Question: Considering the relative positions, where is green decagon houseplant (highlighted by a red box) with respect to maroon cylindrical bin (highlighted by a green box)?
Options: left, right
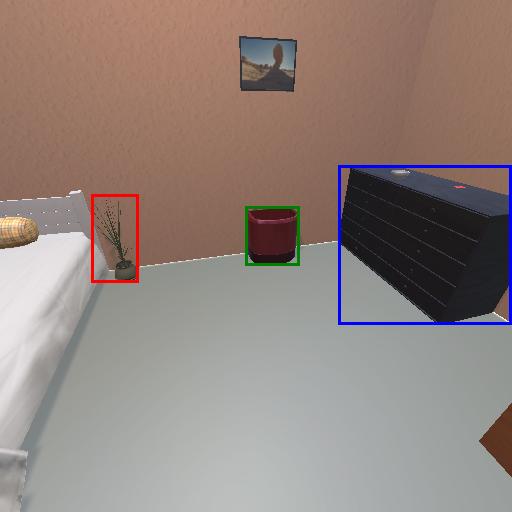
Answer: left